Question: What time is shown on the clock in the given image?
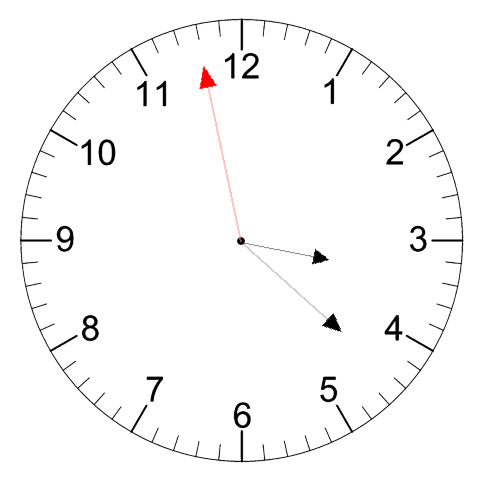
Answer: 03:21:58